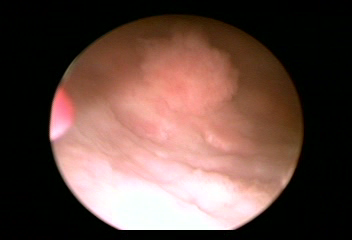
Modality: WLC
Class: Malignant
Subclass: HighGradePapillary
Lesion: L1
Stage: Ta
Morphology: Papillary
Bladder cancer association: Yes
Annotated structures: Tumor